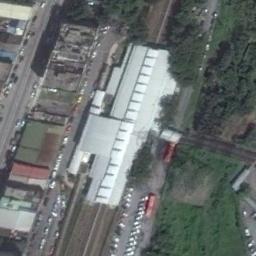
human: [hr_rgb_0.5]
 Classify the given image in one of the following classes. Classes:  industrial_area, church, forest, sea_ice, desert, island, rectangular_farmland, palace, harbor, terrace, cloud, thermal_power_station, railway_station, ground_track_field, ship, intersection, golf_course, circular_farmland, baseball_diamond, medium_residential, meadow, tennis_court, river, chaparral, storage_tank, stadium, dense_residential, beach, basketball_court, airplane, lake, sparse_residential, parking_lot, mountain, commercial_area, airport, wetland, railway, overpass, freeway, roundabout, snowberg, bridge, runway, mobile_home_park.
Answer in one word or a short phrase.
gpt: railway_station